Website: macys
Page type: payment
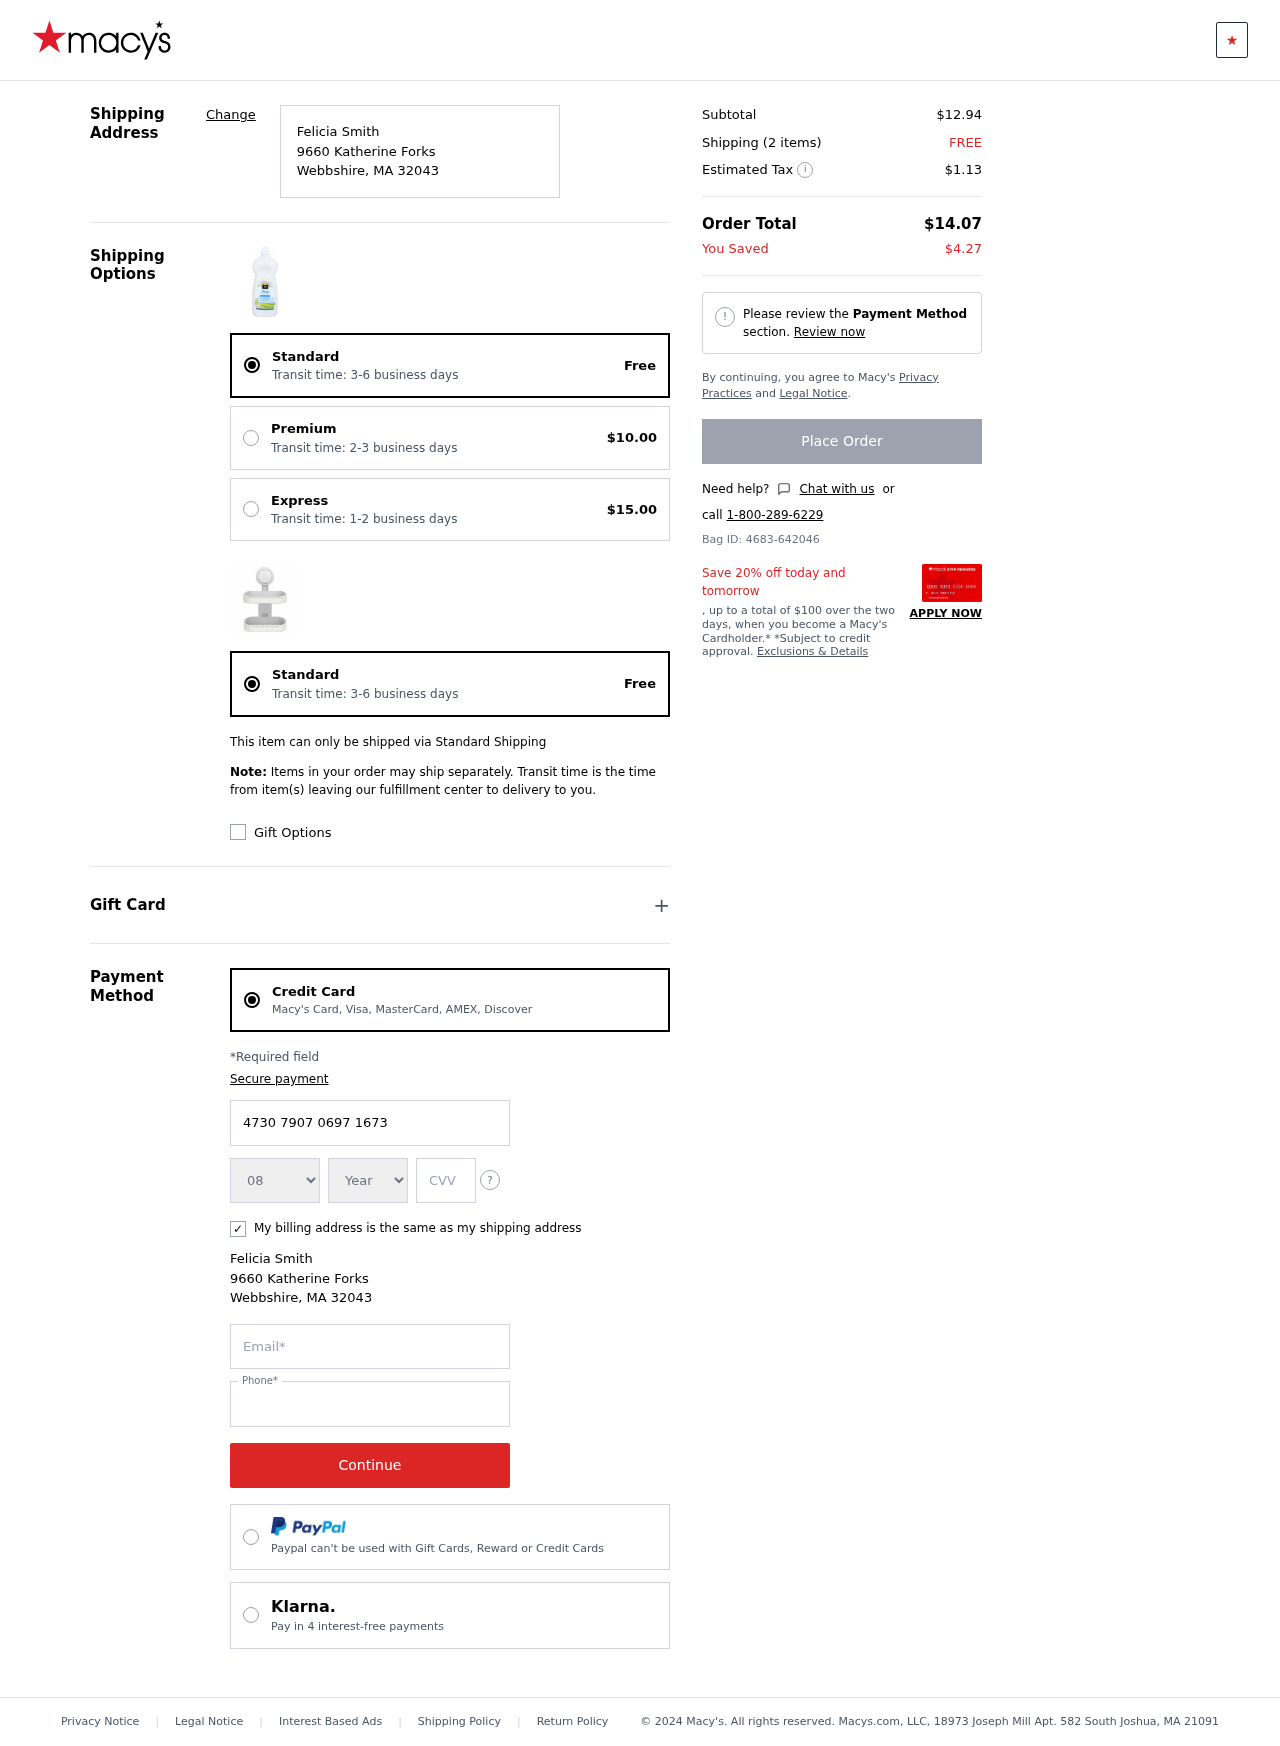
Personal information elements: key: PII_CARD_CVV
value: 554
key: PII_CARD_EXPIRY_MONTH
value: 08
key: PII_CARD_EXPIRY_YEAR
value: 30
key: PII_CARD_NUMBER
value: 4730 7907 0697 1673
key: PII_CITY
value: Webbshire
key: PII_EMAIL
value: feliciasmith@yahoo.com
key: PII_FULLNAME
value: Felicia Smith
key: PII_PHONE
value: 2136137765
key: PII_POSTCODE
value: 32043
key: PII_STATE_ABBR
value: MA
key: PII_STREET
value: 9660 Katherine Forks
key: PII_FULLNAME2
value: Felicia Smith
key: PII_STREET2
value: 9660 Katherine Forks
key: PII_CITY2
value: Webbshire
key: PII_STATE_ABBR2
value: MA
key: PII_POSTCODE2
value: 32043
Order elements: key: ORDER_DELIVERY_DATE
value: Transit time: 3-6 business days
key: ORDER_SHIPPING_STANDARD
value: Free
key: ORDER_SHIPPING_PREMIUM
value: $10.00
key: ORDER_SHIPPING_EXPRESS
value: $15.00
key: ORDER_DELIVERY_DATE2
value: Transit time: 3-6 business days
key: ORDER_SHIPPING_STANDARD2
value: Free
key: ORDER_SUBTOTAL
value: $12.94
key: ORDER_NUM_ITEMS
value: Shipping (2 items)
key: ORDER_SHIPPING_COST
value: FREE
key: ORDER_TAX
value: $1.13
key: ORDER_TOTAL
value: $14.07
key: ORDER_SAVINGS
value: $4.27
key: ORDER_ID
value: Bag ID: 4683-642046